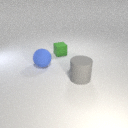
large gray rubber cylinder in front of small green rubber cube